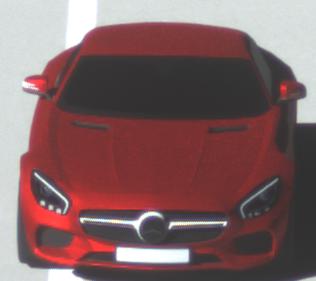
Make: Mercedes-Benz
Model: AMG GT Coupé
Detailed model: AMG GT (190) Coupé
Model produced from: 2014/10
Model produced until: 2017/01
Doors: 2
Color: red
Road condition: dry road
Daytime: morning or afternoon
Contrast: high contrast